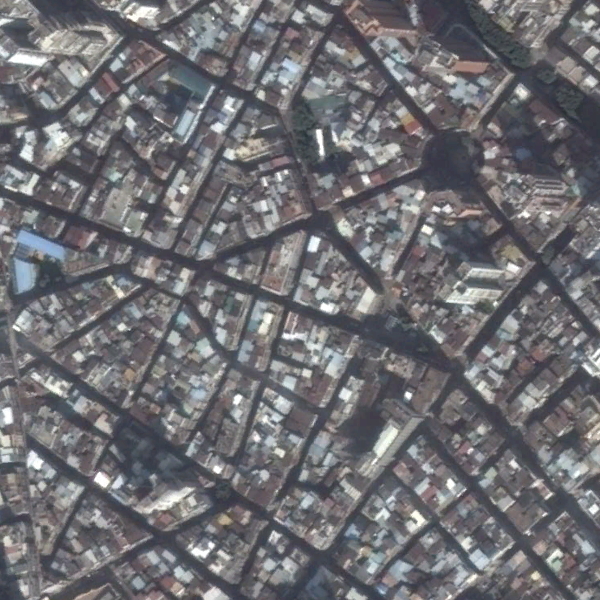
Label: DenseResidential